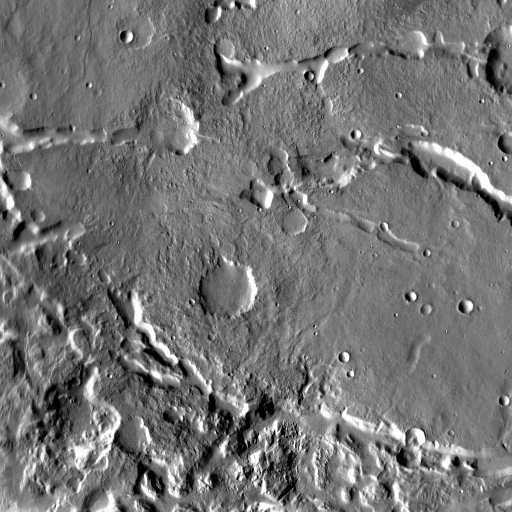
Crater classes present: Background, Other